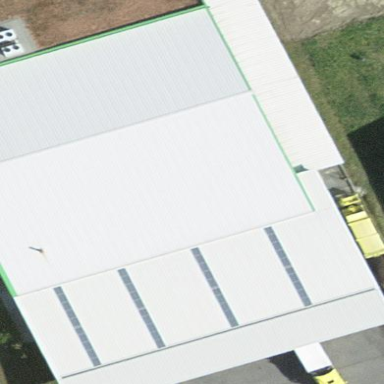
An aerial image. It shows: Industrial building.